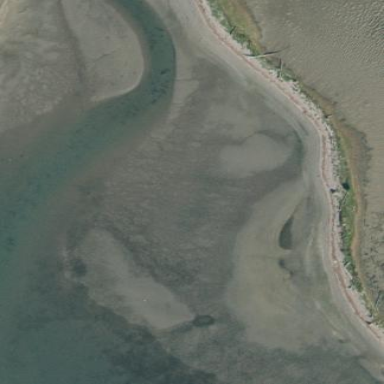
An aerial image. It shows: Beautiful beach with natural surroundings.